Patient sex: F
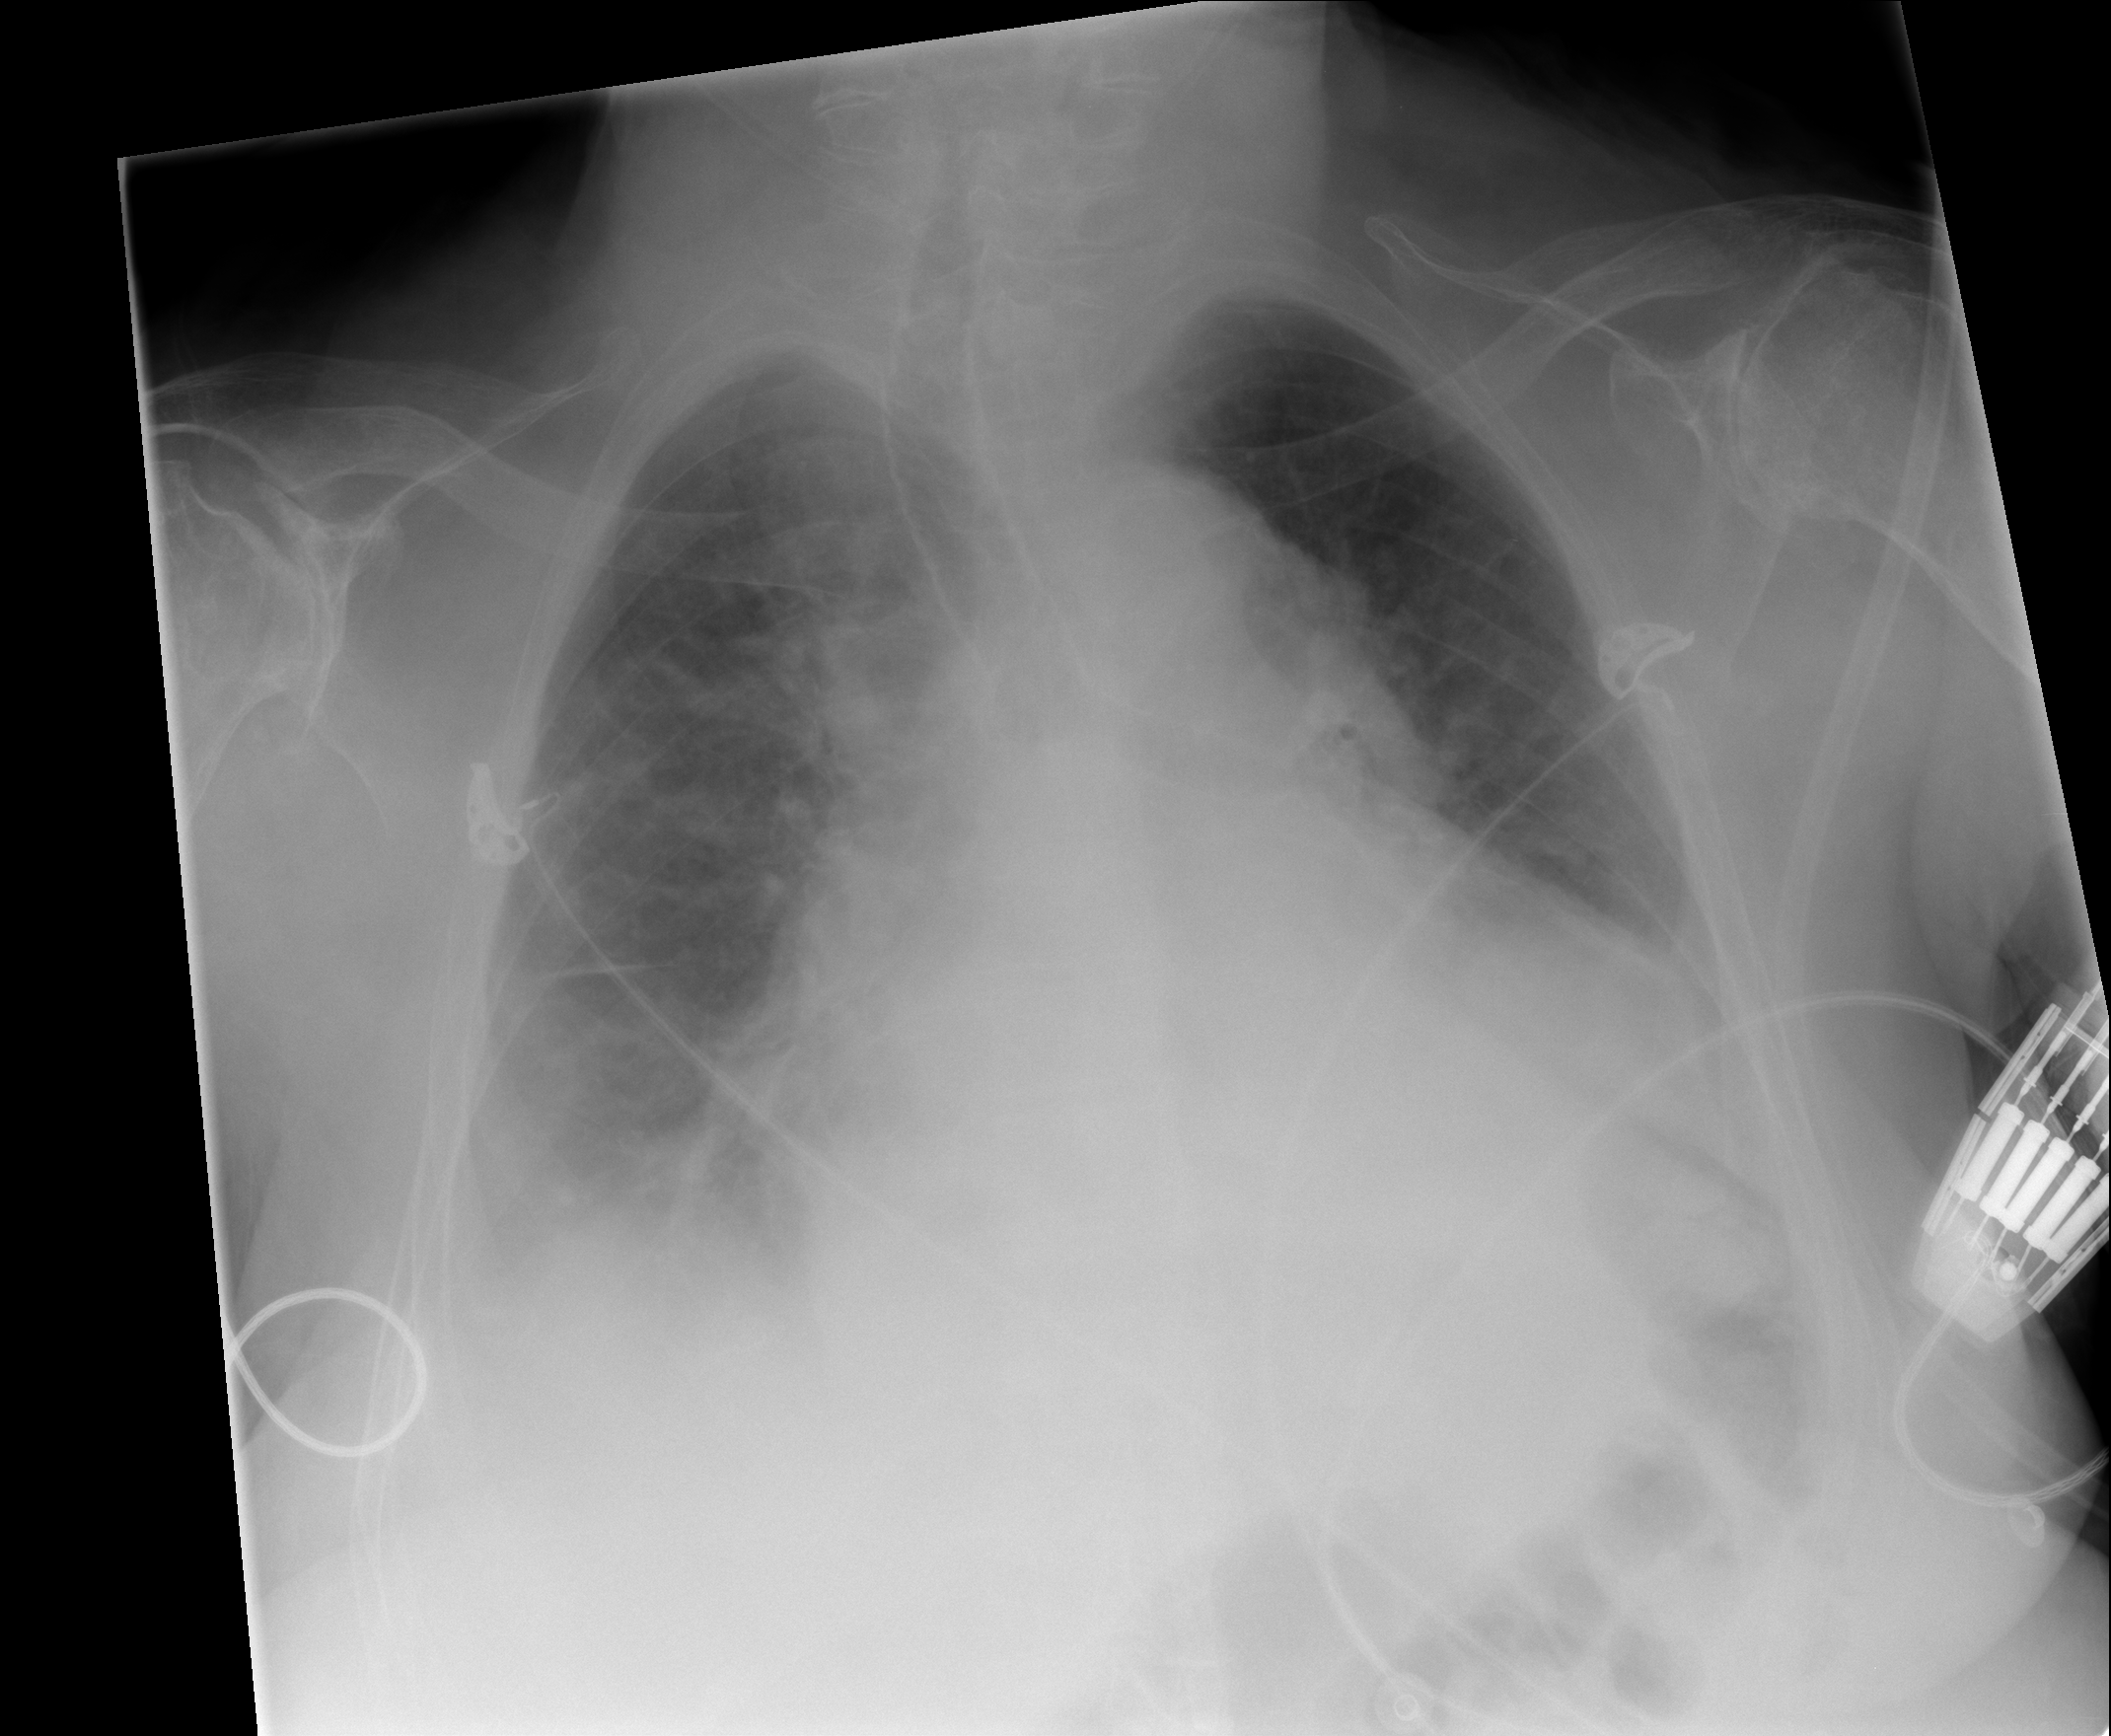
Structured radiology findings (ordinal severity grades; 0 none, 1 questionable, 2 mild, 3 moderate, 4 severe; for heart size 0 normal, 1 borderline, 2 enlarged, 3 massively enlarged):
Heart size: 2
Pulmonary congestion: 2
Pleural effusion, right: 2
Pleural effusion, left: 2
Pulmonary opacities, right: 2
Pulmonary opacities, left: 1
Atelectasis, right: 2
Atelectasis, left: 2